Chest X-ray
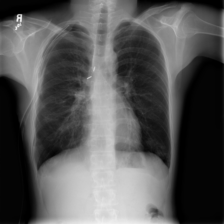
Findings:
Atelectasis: negative
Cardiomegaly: negative
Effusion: negative
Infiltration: positive
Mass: negative
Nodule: negative
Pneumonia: negative
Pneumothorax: positive
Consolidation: negative
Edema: negative
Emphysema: negative
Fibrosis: negative
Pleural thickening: negative
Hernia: negative